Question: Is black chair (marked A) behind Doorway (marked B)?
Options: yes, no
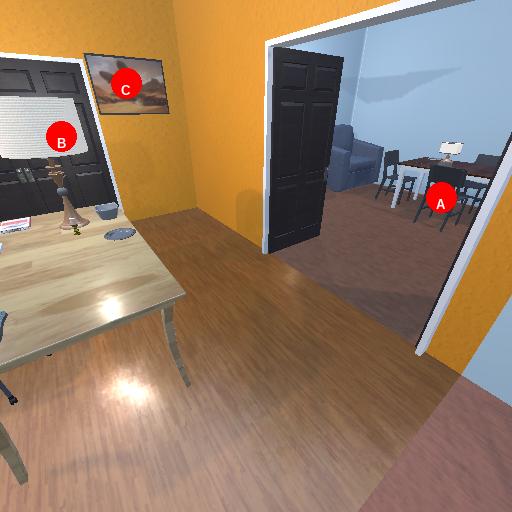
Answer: yes